Question: I have a fxml file containing a ScrollPanel, that I use to display an image, inside a TabPanel:
'''
<Tab text="Example" fx:id="liveTab" fx:controller="me.example.ExampleController" xmlns:fx="http://javafx.com/fxml">
<content>
<HBox prefHeight="600.0" prefWidth="1200.0">
<children>
<FlowPane prefHeight="600.0" prefWidth="400.0">
<children>
<ScrollPane prefHeight="580.0" prefWidth="200.0">
<content>
<ListView fx:id="listView" prefHeight="580.0" prefWidth="190.0">
<items>
<FXCollections fx:factory="observableArrayList">
</FXCollections>
</items>
</ListView>
</content>
</ScrollPane>
<ScrollPane prefHeight="580.0" prefWidth="200.0">
<content>
<ListView prefHeight="580.0" prefWidth="190.0">
<items>
<FXCollections fx:factory="observableArrayList">
</FXCollections>
</items>
</ListView>
</content>
</ScrollPane>
<HBox alignment="BOTTOM_RIGHT" prefHeight="20.0" prefWidth="400.0" spacing="10.0" GridPane.columnIndex="0" GridPane.rowIndex="2">
<Button text="Add"/>
<Button text="Remove"/>
</HBox>
</children>
</FlowPane>
<VBox>
<children>
<ScrollPane fitToHeight="true" fitToWidth="true">
<content>
<ImageView fx:id="imageContainer" pickOnBounds="true" preserveRatio="true">
<Image url="file:/C:/Users/Public/Pictures/Sample%20Pictures/Koala.jpg" preserveRatio="true" />
</ImageView>
</content>
</ScrollPane>
</children>
</VBox>
</children>
</HBox>
</content>
</Tab>
'''
I want the ImageView to take all the remaining space of the containing tab, I have tried to use fitToHeight="true" fitToWidth="true", and change from a FlowPane to a VBox but I keep getting this:

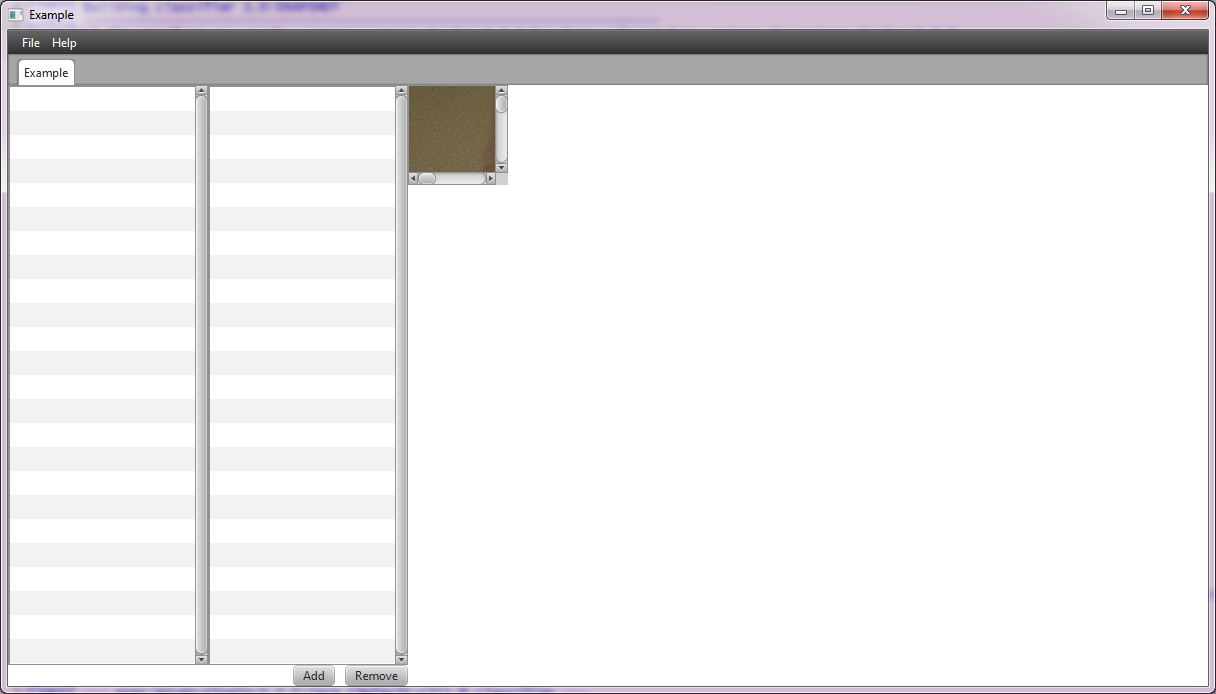
Answer: Ok, I figured out how to get the desired behavior. Using AnchorPane one can force the children nodes to take the space relative to the parent. I share the code just in case someone finds it useful:
'''
<Tab text="Example" fx:id="liveTab" fx:controller="me.example.ExampleController" xmlns:fx="http://javafx.com/fxml">
<content>
<AnchorPane prefHeight="600.0" prefWidth="1200.0">
<children>
<FlowPane prefHeight="600.0" prefWidth="400.0">
<children>
<ScrollPane prefHeight="580.0" prefWidth="200.0">
<content>
<ListView fx:id="listView" prefHeight="580.0" prefWidth="190.0">
<items>
<FXCollections fx:factory="observableArrayList">
</FXCollections>
</items>
</ListView>
</content>
</ScrollPane>
<ScrollPane prefHeight="580.0" prefWidth="200.0">
<content>
<ListView prefHeight="580.0" prefWidth="190.0">
<items>
<FXCollections fx:factory="observableArrayList">
</FXCollections>
</items>
</ListView>
</content>
</ScrollPane>
<HBox alignment="BOTTOM_RIGHT" prefHeight="20.0" prefWidth="400.0" spacing="10.0" GridPane.columnIndex="0" GridPane.rowIndex="2">
<Button text="Add"/>
<Button text="Remove"/>
</HBox>
</children>
</FlowPane>
<AnchorPane AnchorPane.bottomAnchor="0.0" AnchorPane.leftAnchor="400.0" AnchorPane.rightAnchor="0.0" AnchorPane.topAnchor="0.0">
<ScrollPane AnchorPane.bottomAnchor="0.0" AnchorPane.leftAnchor="0.0" AnchorPane.rightAnchor="0.0" AnchorPane.topAnchor="0.0">
<content>
<ImageView fx:id="imageContainer" pickOnBounds="true" preserveRatio="true">
<Image url="file:/C:/Users/Public/Pictures/Sample%20Pictures/Koala.jpg" preserveRatio="true" />
</ImageView>
</content>
</ScrollPane>
</AnchorPane>
</children>
</AnchorPane>
</content>
</Tab>
'''
and the result: